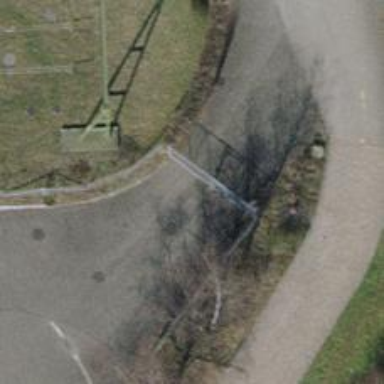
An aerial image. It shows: Gate.